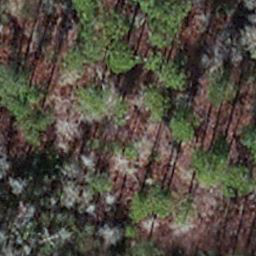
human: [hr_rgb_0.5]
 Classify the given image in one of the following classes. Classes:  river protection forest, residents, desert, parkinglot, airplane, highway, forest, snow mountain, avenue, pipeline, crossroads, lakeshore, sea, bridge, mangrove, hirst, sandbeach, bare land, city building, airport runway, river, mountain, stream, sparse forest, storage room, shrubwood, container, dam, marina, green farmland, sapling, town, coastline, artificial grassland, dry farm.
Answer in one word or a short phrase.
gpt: sapling